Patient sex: M
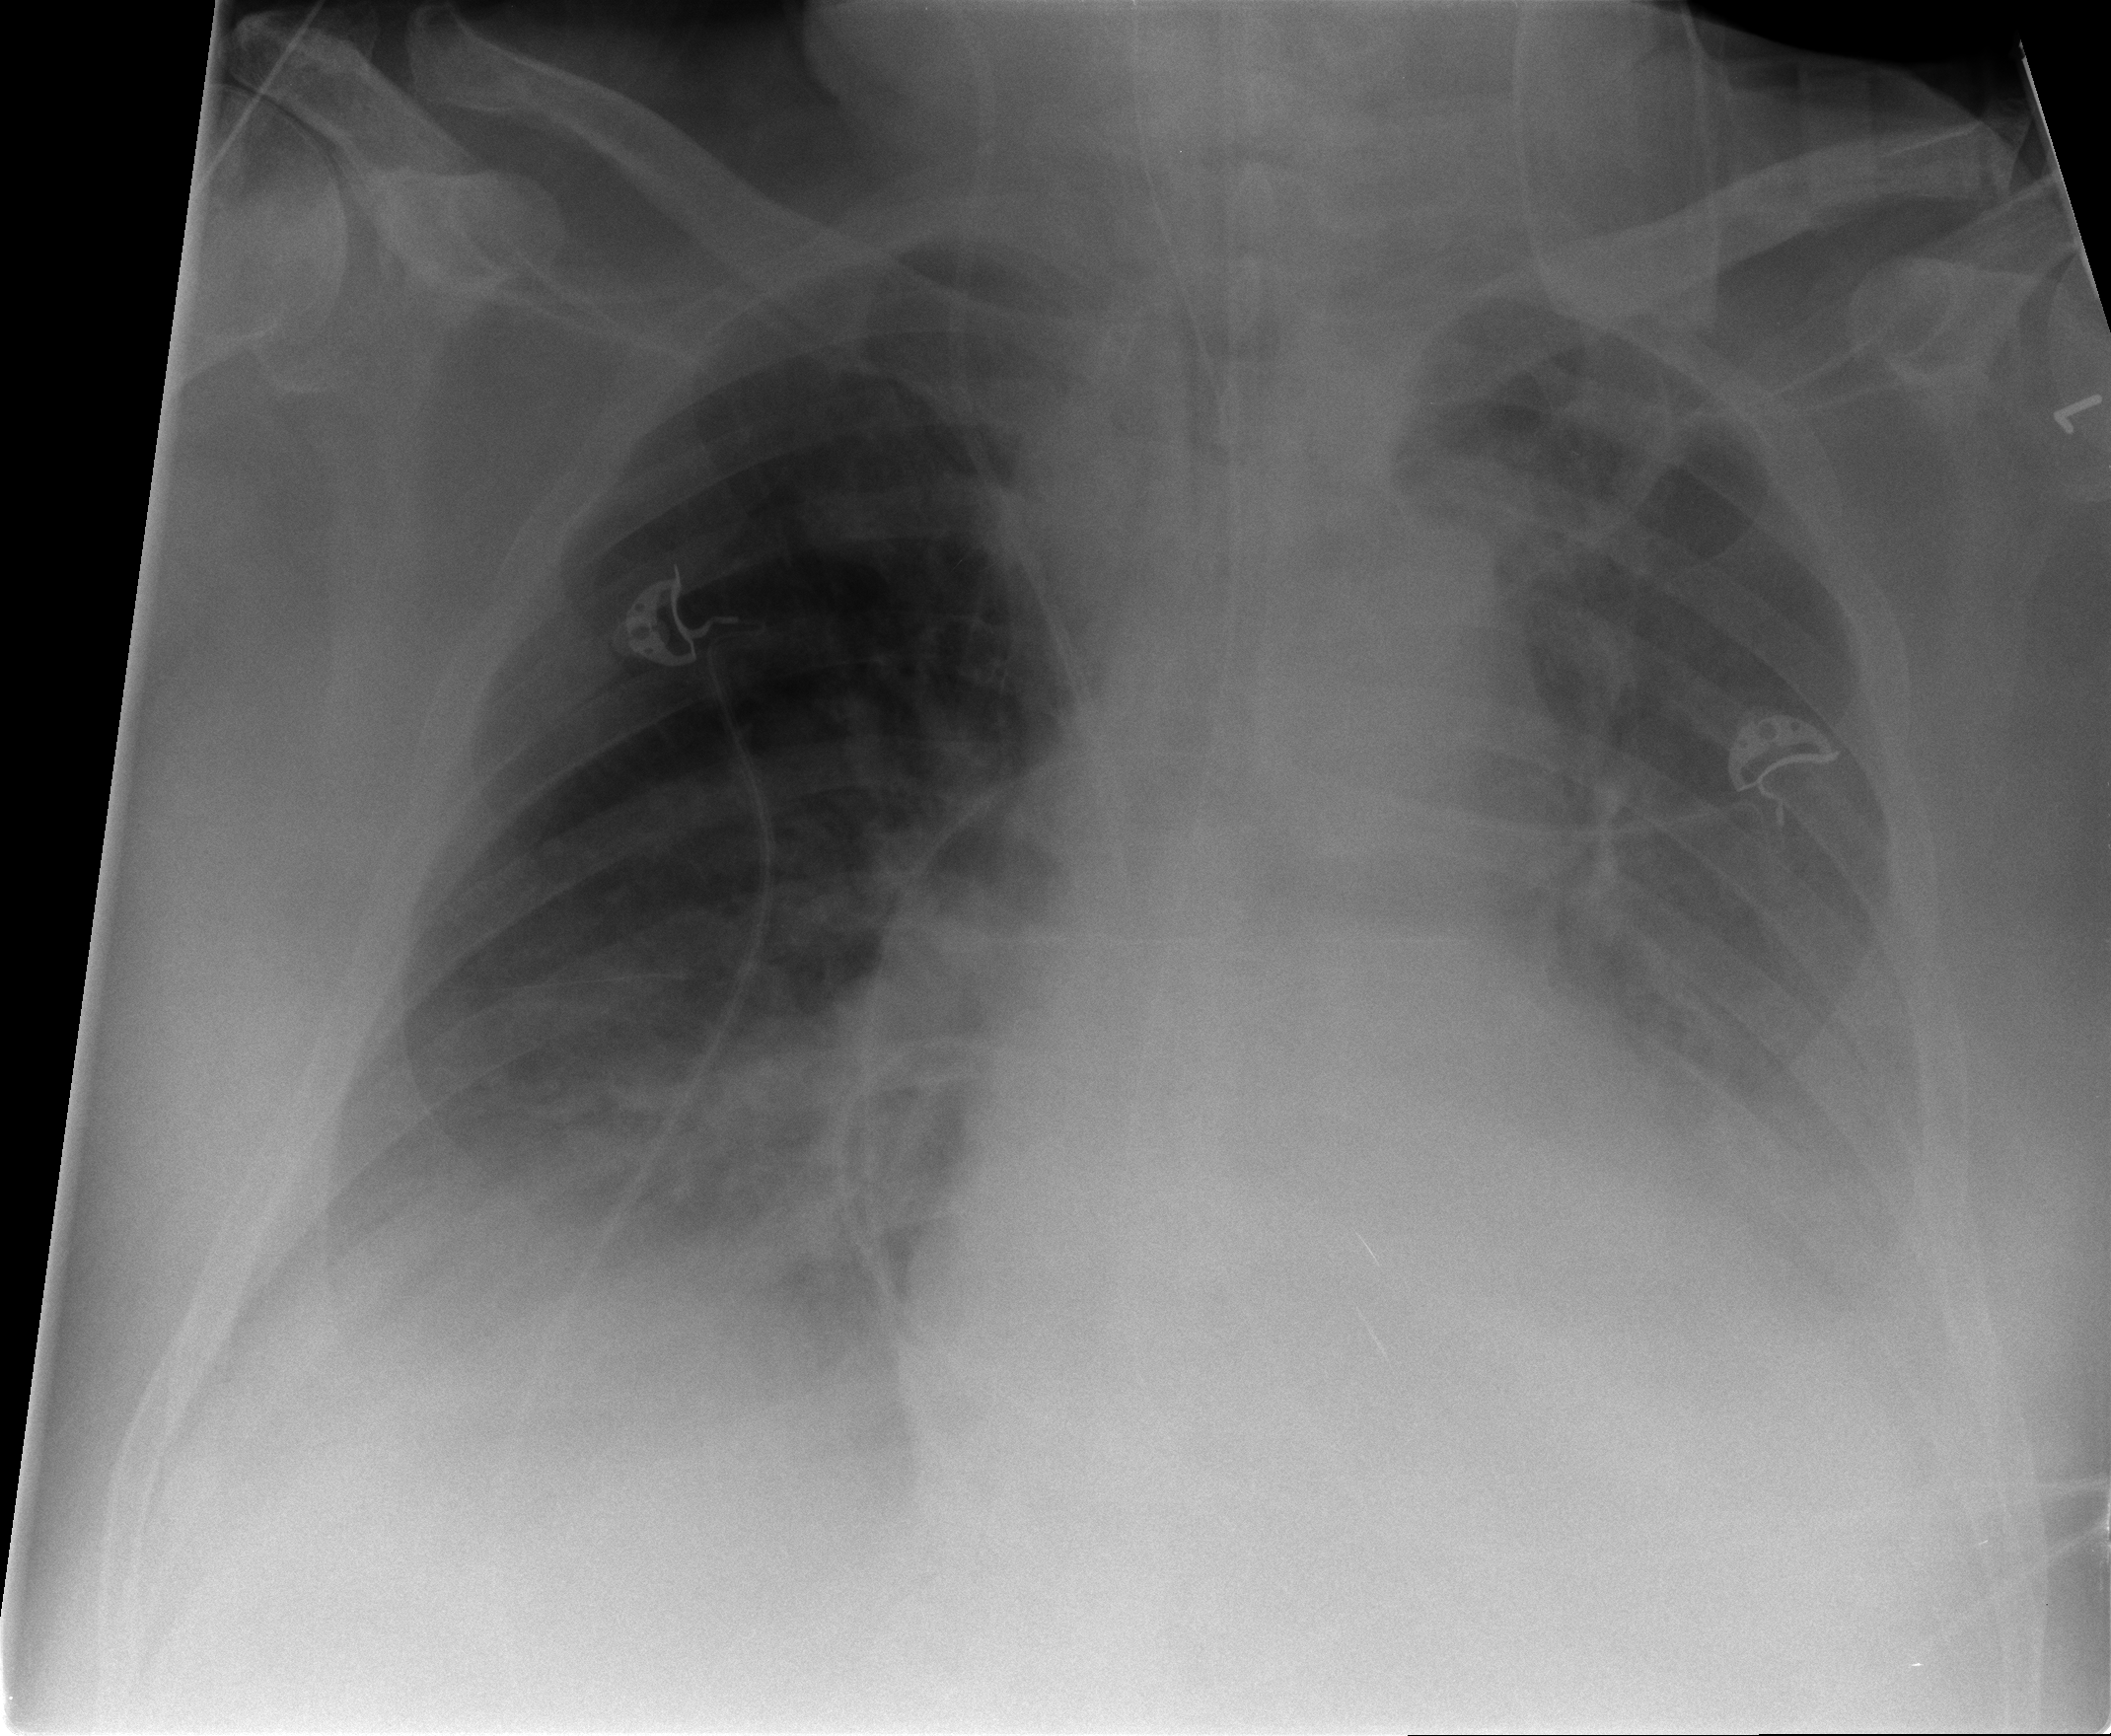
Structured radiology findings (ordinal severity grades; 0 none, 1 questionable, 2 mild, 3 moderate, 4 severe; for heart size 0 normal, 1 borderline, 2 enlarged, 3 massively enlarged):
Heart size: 2
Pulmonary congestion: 2
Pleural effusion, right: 2
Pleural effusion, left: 3
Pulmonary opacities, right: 2
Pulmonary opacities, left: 0
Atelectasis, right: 2
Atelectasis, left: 2